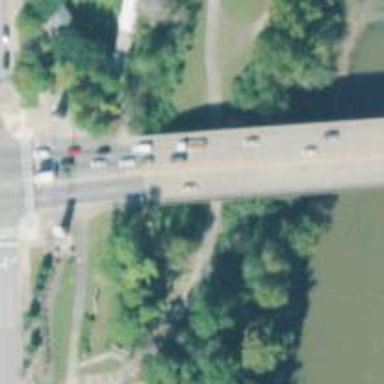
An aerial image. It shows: Primary highway bridge with dual carriageways.